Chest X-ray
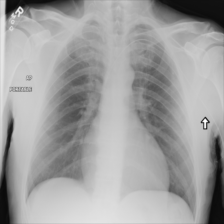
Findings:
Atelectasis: negative
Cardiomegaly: negative
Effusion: negative
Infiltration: negative
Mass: negative
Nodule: negative
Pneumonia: negative
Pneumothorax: negative
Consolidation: negative
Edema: negative
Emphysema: negative
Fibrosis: negative
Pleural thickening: negative
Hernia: negative